Question: When generating a <URL> based project using 'the jersey-quickstart-grizzly2' artifact
'''
mvn archetype:generate -DarchetypeArtifactId=jersey-quickstart-grizzly2 -DarchetypeGroupId=org.glassfish.jersey.archetypes -DinteractiveMode=false -DgroupId=com.example -DartifactId=simple-service -Dpackage=com.example -DarchetypeVersion=2.7
'''
The pom generated a 'jersey-bom' dependency :
'''
<dependencyManagement>
<dependencies>
<dependency>
<groupId>org.glassfish.jersey</groupId>
<artifactId>jersey-bom</artifactId>
<version>${jersey.version}</version>
<type>pom</type>
<scope>import</scope>
</dependency>
</dependencies>
</dependencyManagement>
'''
And this dependency:
'''
<dependency>
<groupId>org.glassfish.jersey.containers</groupId>
<artifactId>jersey-container-grizzly2-http</artifactId>
</dependency>
'''
this is how the maven dependency graph looks like:

What is the purpose of including the 'jersey-bom' dependency in the project ?
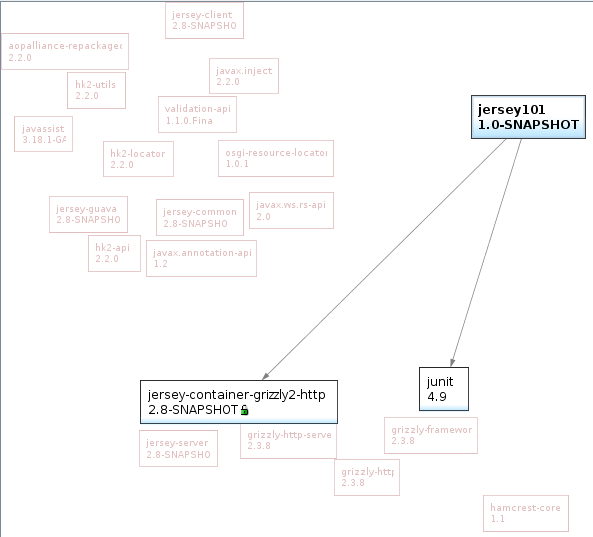
Answer: You should not delete the 'jersey-bom' from 'dependencyManagement'.
A BOM (bill of materials) packages related dependencies so that their versions will work together. You can read more about it in the maven docs on <URL>.
Because this lives in 'dependencyManagement' (not in 'dependencies'), it is not actually adding dependencies to your project, it's just centralizing version management. If you are not familiar with the difference, read more in <URL>.
Basically, the BOM allows you to add as many jersey dependencies as you need without worrying about mixing bad versions:
'''
<dependencies>
<dependency>
<groupId>org.glassfish.jersey.containers</groupId>
<artifactId>jersey-container-grizzly2-http</artifactId>
<!-- NO VERSION NEEDED BECAUSE OF THE BOM -->
</dependency>
<dependency>
<groupId>org.glassfish.jersey.media</groupId>
<artifactId>jersey-media-json-jackson</artifactId>
<!-- NO VERSION NEEDED BECAUSE OF THE BOM -->
</dependency>
</dependencies>
'''